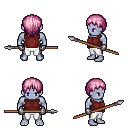
a pixel art fantasy rpg character, male body template, dark elf, purple skin, maroon sleeveless shirt, white pants, pink plain hairstyle, metal gloves, spear, four views (front, back, left, right), 2x2 character sprite sheet, small pixel art, hard edges, no anti-aliasing